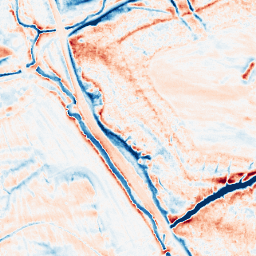
Category: classical
Decomposition family: gaussian_anisotropic
Decomposition parameters: sigma_x: 2
sigma_y: 5
Upsampling method: sinc_blackman
Upsampling parameters: scale: 8
kernel_size: 16
Upsampling scale: 8